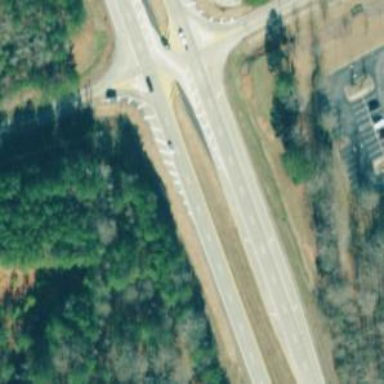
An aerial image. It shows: Trunk link highway.